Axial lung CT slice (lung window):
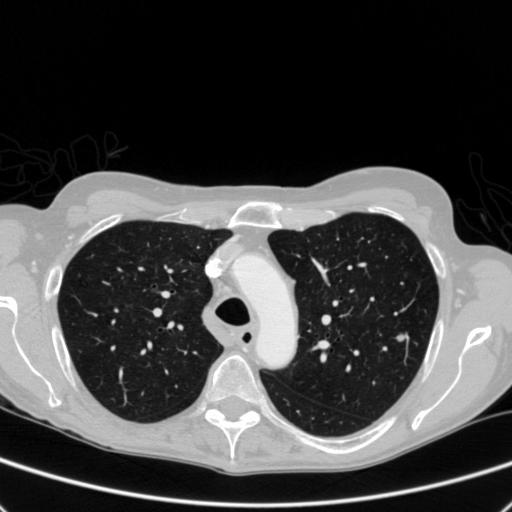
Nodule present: yes
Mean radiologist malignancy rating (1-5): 3